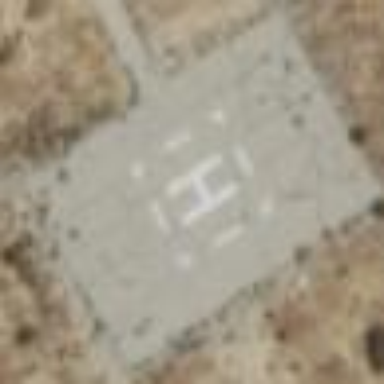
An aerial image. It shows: Image showing helipad at airport.